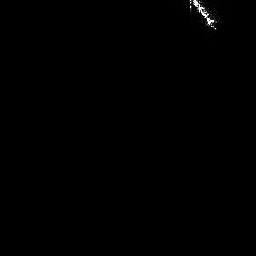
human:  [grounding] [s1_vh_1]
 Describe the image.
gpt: In the satellite image, there is  <ref>1 medium ship </ref> <box>[[71, 0, 84, 10, 0]]</box> located at top right.